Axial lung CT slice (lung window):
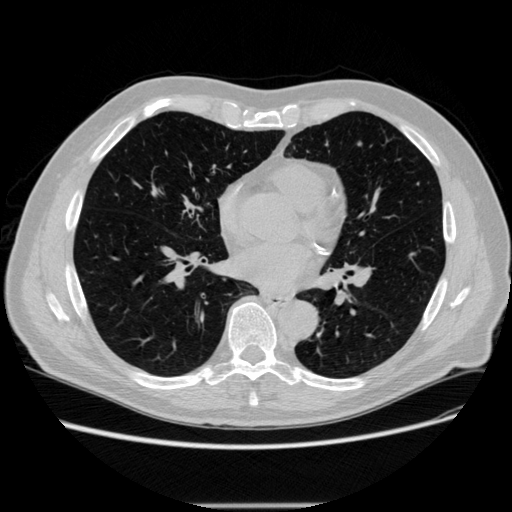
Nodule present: no